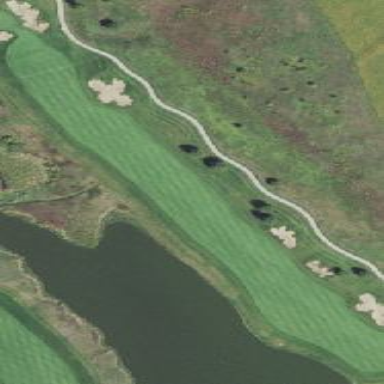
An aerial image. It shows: Rough area in golf course.